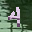
Label: 4